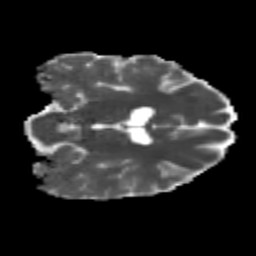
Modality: MD
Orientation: coronal
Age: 21
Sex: male
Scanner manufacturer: siemens
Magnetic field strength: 3 T
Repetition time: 3.5 s
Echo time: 0.113 s